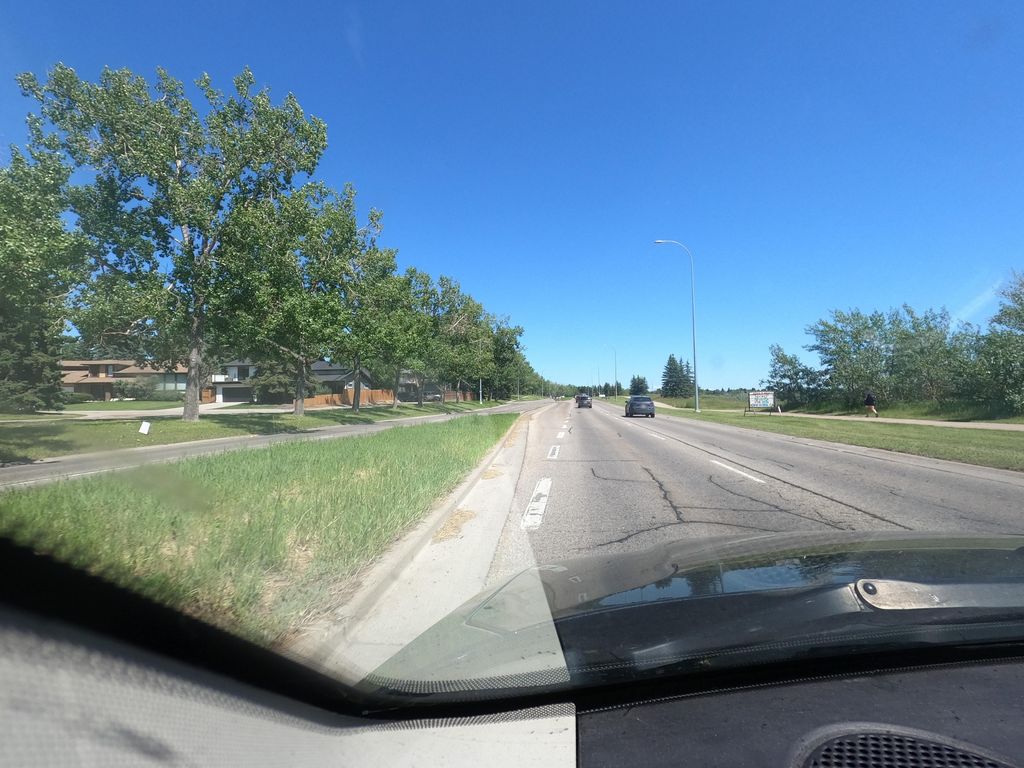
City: calgary